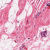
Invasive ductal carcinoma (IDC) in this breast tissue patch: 0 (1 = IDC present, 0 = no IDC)